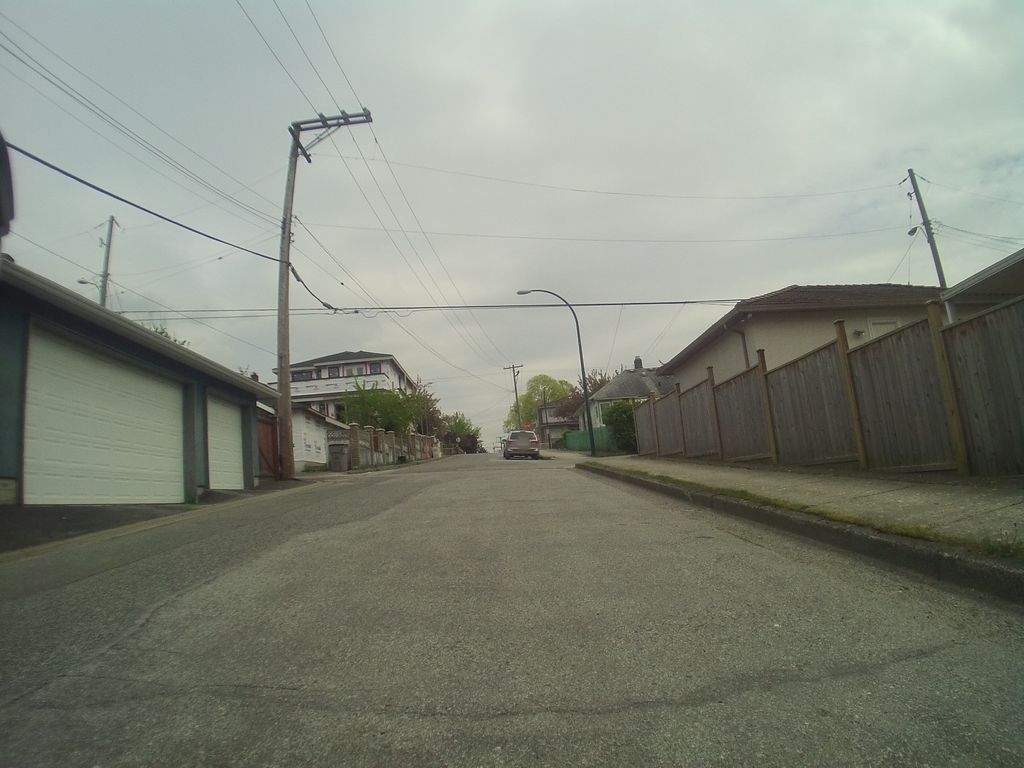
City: vancouver